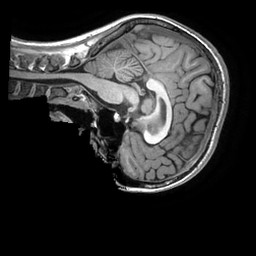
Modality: T1w
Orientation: sagittal
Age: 19
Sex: female
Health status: healthy
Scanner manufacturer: ge